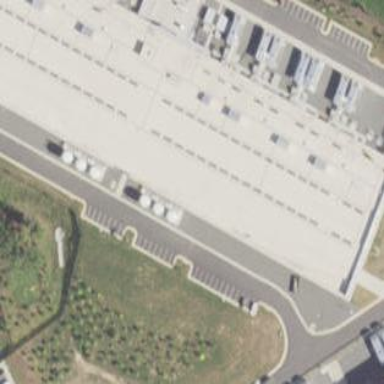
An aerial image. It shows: Data center building.